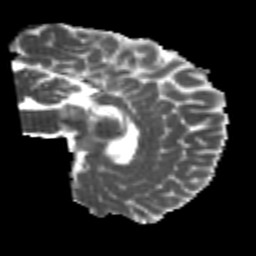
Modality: MD
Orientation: sagittal
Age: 22
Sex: male
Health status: healthy
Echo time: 0.074 s